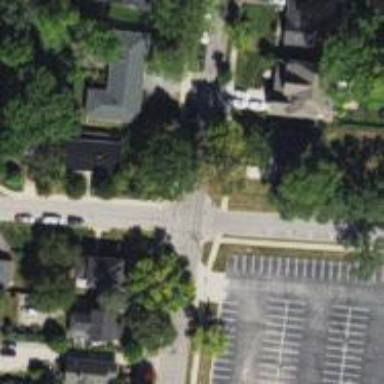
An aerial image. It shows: Residential road with asphalt surface and separate sidewalk.